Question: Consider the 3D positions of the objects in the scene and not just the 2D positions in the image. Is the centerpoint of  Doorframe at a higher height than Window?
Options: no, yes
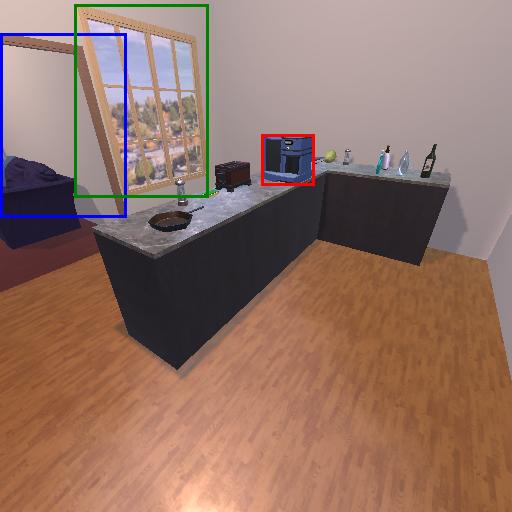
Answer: no